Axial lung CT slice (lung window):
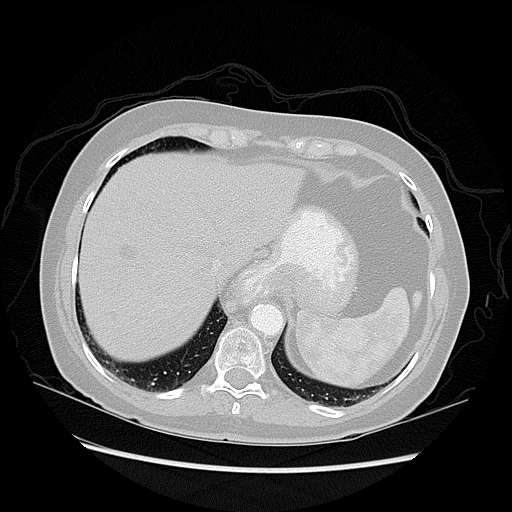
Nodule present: no